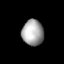
Tissue: lung
Cell type: Endothelial cells
Senescence score: 0.5515
Nuclear area (px): 545
Mean DAPI intensity: 165.04